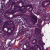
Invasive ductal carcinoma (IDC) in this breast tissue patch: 0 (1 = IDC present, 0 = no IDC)